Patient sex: F
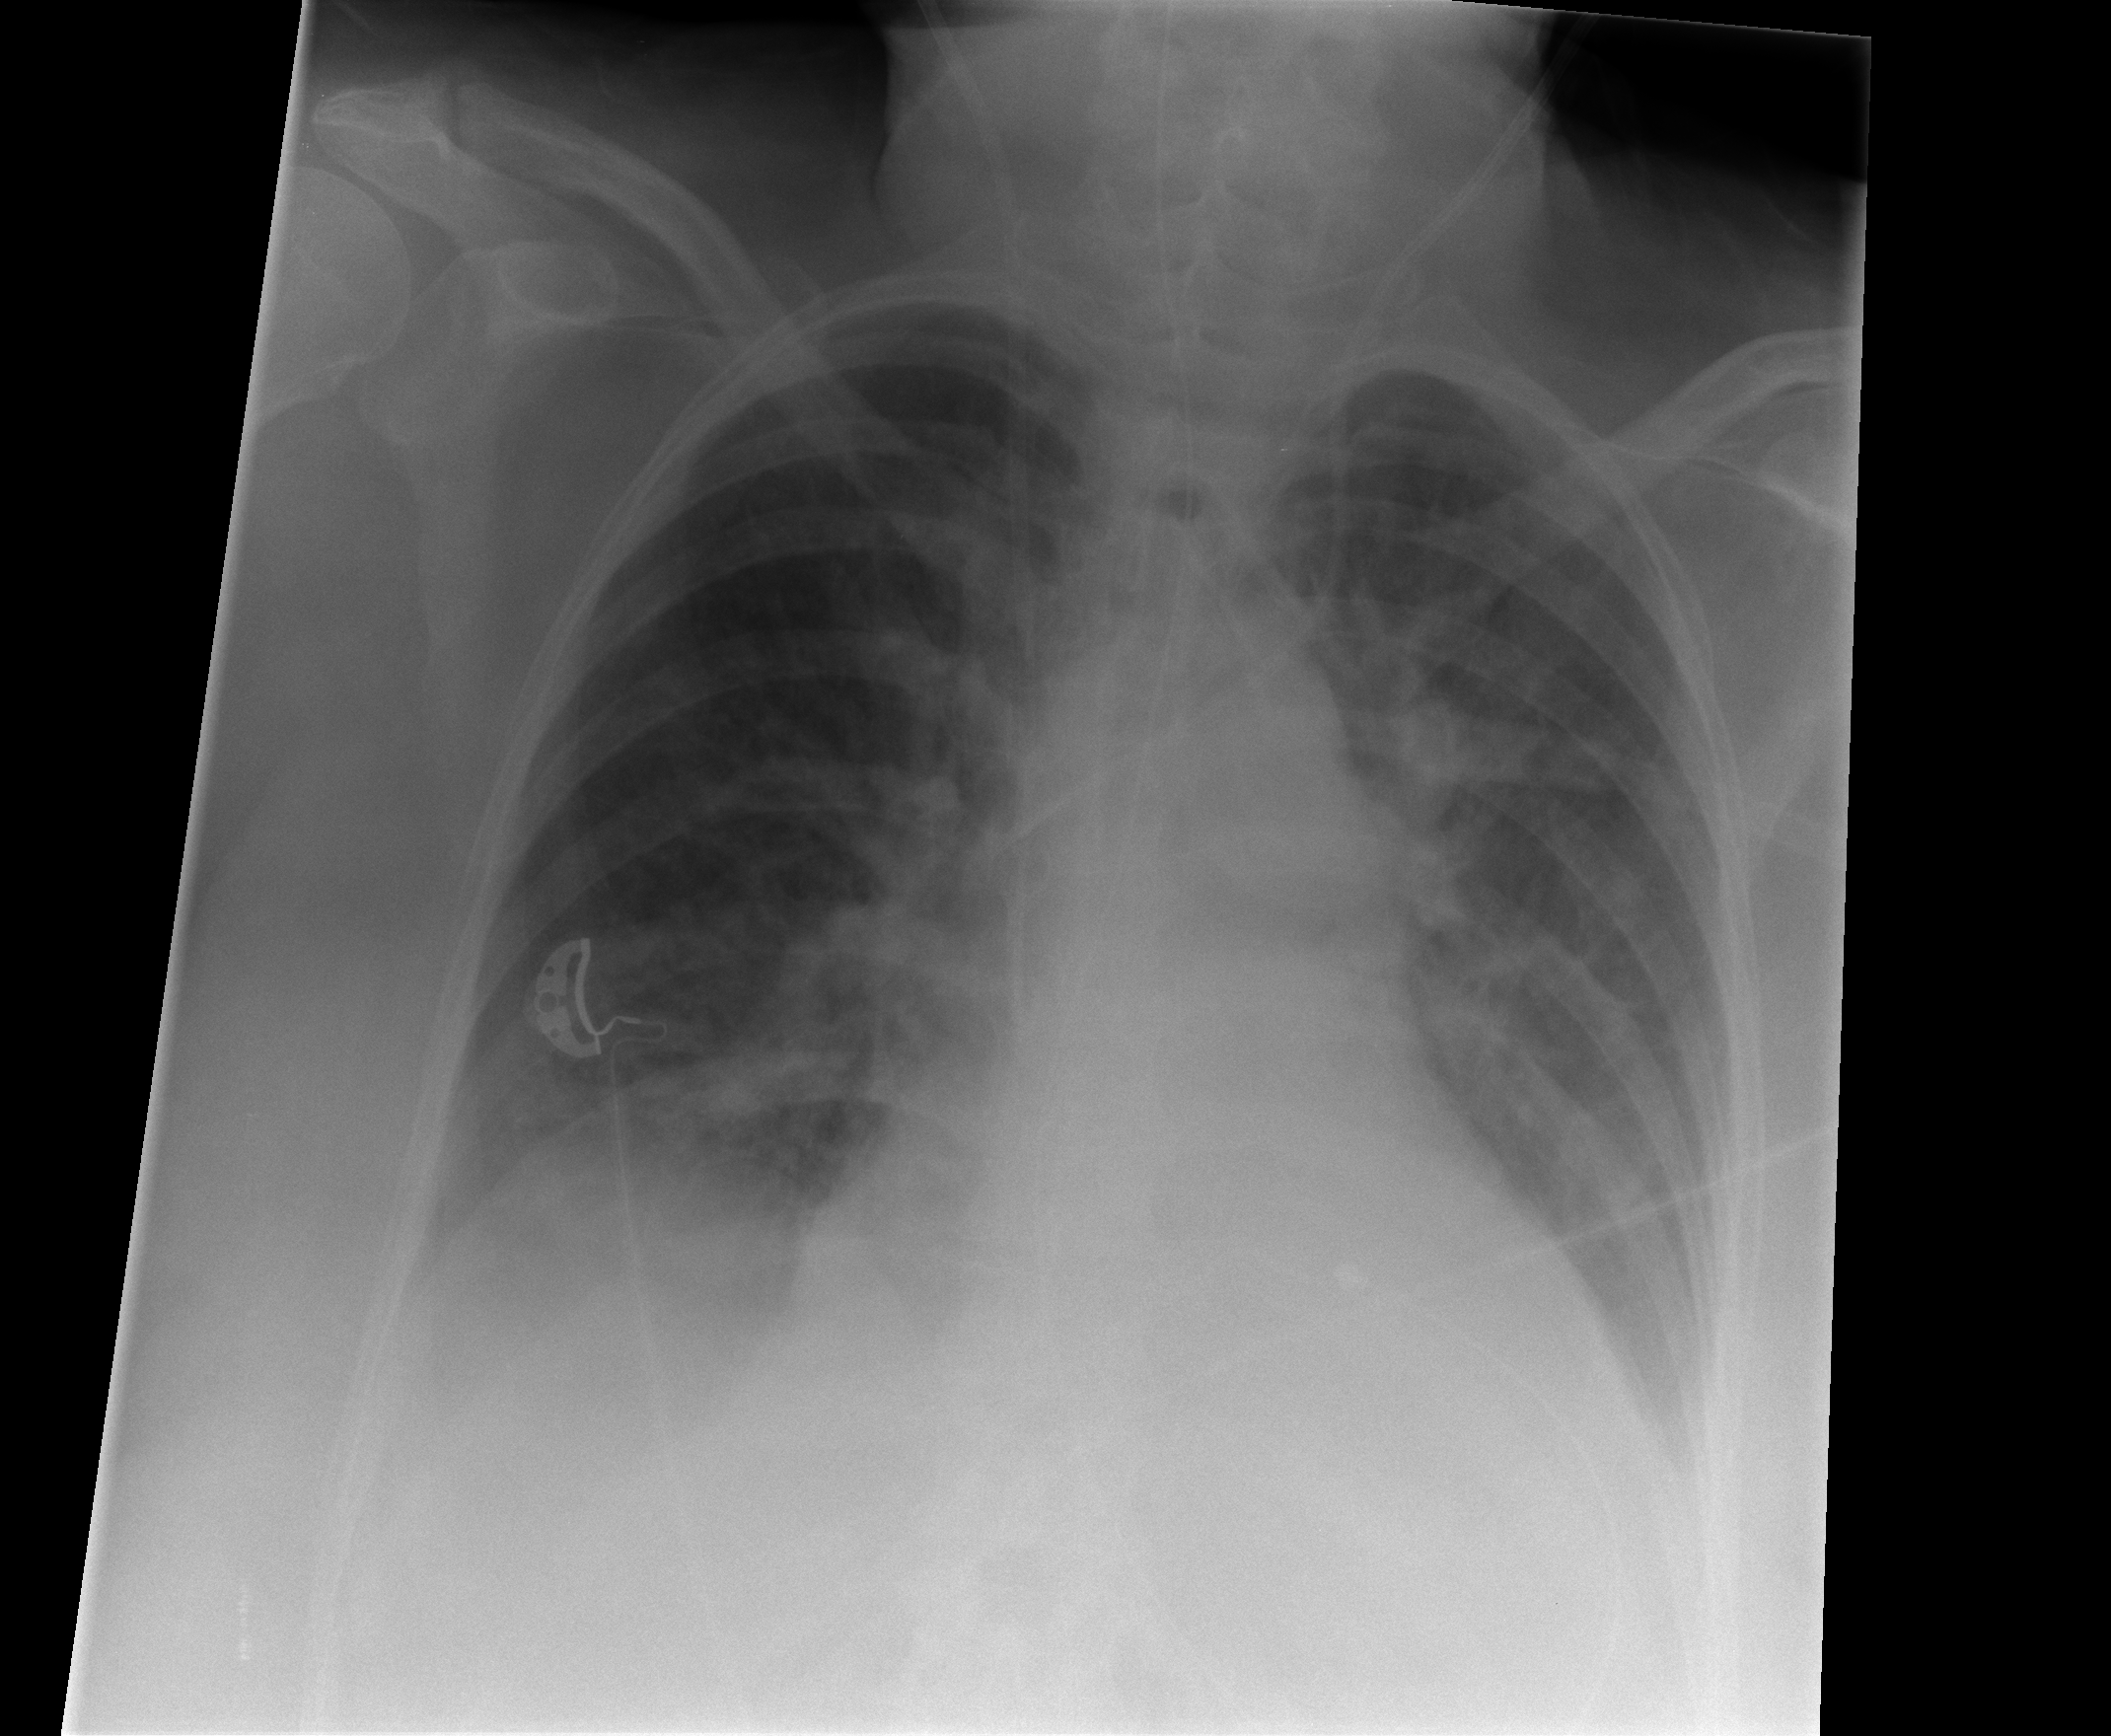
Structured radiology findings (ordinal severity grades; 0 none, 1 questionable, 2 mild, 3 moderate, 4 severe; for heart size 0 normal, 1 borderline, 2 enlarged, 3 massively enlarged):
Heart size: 1
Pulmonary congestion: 2
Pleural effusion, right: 2
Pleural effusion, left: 2
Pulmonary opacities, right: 1
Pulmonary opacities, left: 1
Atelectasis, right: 2
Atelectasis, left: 2